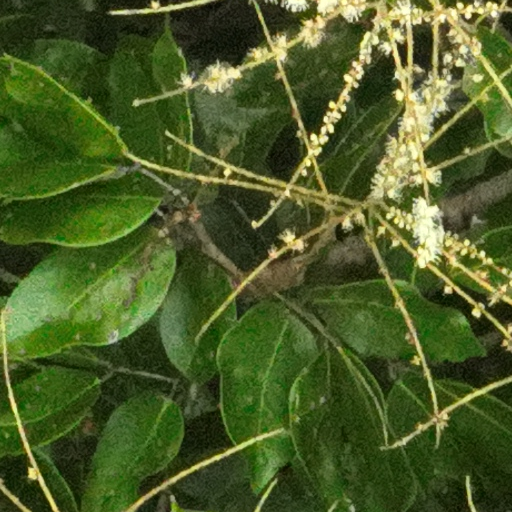
Species: Prioria copaifera
GBIF accepted scientific name: Prioria copaifera
Crown area (m\u00b2): 281.015